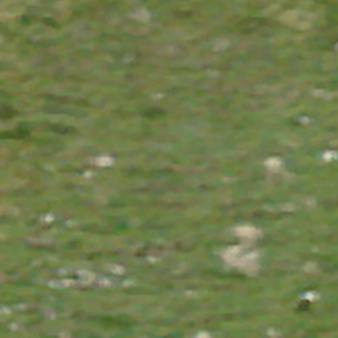
Label: other